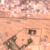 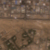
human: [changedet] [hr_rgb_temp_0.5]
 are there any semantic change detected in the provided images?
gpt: Nothing has changed in this area.